Question: I have tried with several guides and stackoverflow questions to find out a solution for remove the extra space from info windows. My map looks like below. Help me to get rid of this. I just need to show the image with a small border on the map.

---
Here is the js for adding those info windows.
'''
function addBasicInfoWindow(map, marker, contentStr) {
var infoWindowOptions = {
content: contentStr,
pixelOffset: new google.maps.Size(0, 15),
disableAutoPan: false,
zIndex: 50,
};
try {
basicInfowindow = new google.maps.InfoWindow(infoWindowOptions);
basicInfowindow.open(map,marker);
} catch (ex) {
alert(ex);
}
}
'''
tried with 'closeBoxMargin: "10px 20px 2px 2px", closeBoxURL: "http://www.google.com/intl/en_us/mapfiles/close.gif",' but not working for me.
Thanks in advance.
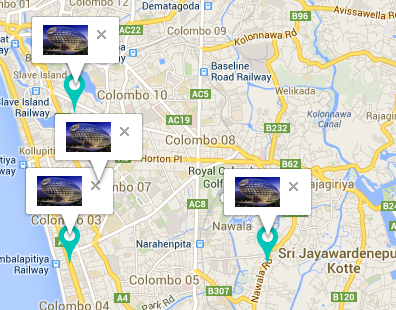
Answer: Try the infobubble js here
<URL>
Live demo :
<URL>
You can use
'''
// Close button
var close = this.close_ = document.createElement('IMG');
close.style['position'] = 'absolute';
close.style['width'] = this.px(12);
close.style['height'] = this.px(12);
close.style['border'] = 0;
close.style['zIndex'] = this.baseZIndex_ + 1;
close.style['cursor'] = 'pointer';
close.src = 'http://maps.gstatic.com/intl/en_us/mapfiles/iw_close.gif';
'''